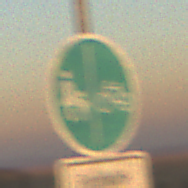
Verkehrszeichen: GetrennterRadUndGehwegRadwegRechts
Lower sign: BesondereFahrzeugeUndTransportgueter7
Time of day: SunriseSunset
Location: Outdoor (Nature)
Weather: Clear
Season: NotSpecified
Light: Natural